Interaction volume radius: 5 \u00c5
Interaction volume height: 15 \u00c5
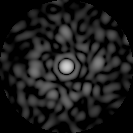
Disorder parameter: 0.874